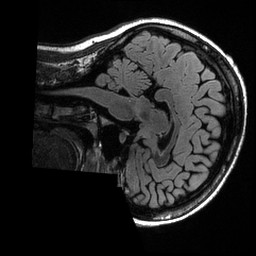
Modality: T2w
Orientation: sagittal
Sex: female
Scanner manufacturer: ge
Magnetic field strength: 3 T
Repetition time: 6 s
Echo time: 0.1256 s